Question: The 3d obj(wavefront) model I'm loading and trying to apply some shading (through fixed pipeline+shaders combined for the purpose of simplicity) is being displayed wrong.
Now there are some problems i think i can spot.
The light issue: doesn't seem static. It seems to rotate as i rotate the object with transformations. I am using gluLookAt+gluPerspective to set my view matrix and i've read that if you apply the light in opengl before applying gluLookAt your lights remain static in theory. This doesn't seem to be the case here.
Issue 2 is the way the model is being shaded. It's sort of choppy instead of smooth and i'm not even sure why that ring effect appears.
I've loaded my mesh in ShaderMaker and applied my vertex+fragment shader also and everything draws perfect. It seems like i'm doing something wrong in my drawing routine.

My Vertex shader:
'''
#version 120
varying vec3 N;
varying vec3 v;
void main(void)
{
v = vec3(gl_ModelViewMatrix * gl_Vertex);
N = normalize(gl_NormalMatrix * gl_Normal);
gl_Position = gl_ModelViewProjectionMatrix * gl_Vertex;
}
'''
My Fragment shader:
'''
#version 120
varying vec3 N;
varying vec3 v;
#define MAX_LIGHTS 2
void main (void)
{
vec4 finalColour;
vec4 amb;
amb = vec4(0.2,0.2,0.2,1.0);
vec4 diff;
diff = vec4(1.0,1.0,1.0,1.0);
vec3 L = normalize(gl_LightSource[0].position.xyz - v);
vec3 E = normalize(v);
vec3 R = normalize(reflect(L,-N));
//vec4 Iamb = gl_FrontLightProduct[i].ambient;
vec4 Iamb = amb;
//vec4 Idiff = gl_FrontLightProduct[i].diffuse * max(dot(N,L), 0.0);
vec4 Idiff = diff * max(dot(N,L), 0.0);
Idiff = clamp(Idiff, 0.0, 1.0);
vec4 Ispec = gl_FrontLightProduct[0].specular
* pow(max(dot(R,E),0.0),0.0*gl_FrontMaterial.shininess);
Ispec = clamp(Ispec, 0.0, 1.0);
finalColour += Iamb + Idiff;
gl_FragColor = gl_FrontLightModelProduct.sceneColor + finalColour;
}
'''
Added my drawing routine.
'''
[[self openGLContext] makeCurrentContext];
[sM useProgram];
glClear(GL_COLOR_BUFFER_BIT | GL_DEPTH_BUFFER_BIT);
glEnable(GL_DEPTH_TEST);
glEnable(GL_LIGHTING);
glClearColor(0.0f,0.0f,0.0f,1.0f);
glMatrixMode(GL_PROJECTION);
glLoadIdentity();
float aspect = (float)1024 / (float)576;
gluPerspective(15.0, aspect, 1.0, 15.0);
glMatrixMode(GL_MODELVIEW);
float lpos[4] = {0.0,2.0,0.0,1.0};
glLoadIdentity();
glLightfv(GL_LIGHT0, GL_POSITION, lpos);
gluLookAt(0.0, 0.0, 10.0, 0.0, 0.0, 0.0, 0.0, 1.0, 0.0);
glTranslatef(0.0f, 0.0f, 0.0f);
glScalef(0.5f, 0.5f, 0.5f);
glRotatef(self.rotValue, 1.0f, 1.0f, 0.0f);
glEnableClientState(GL_VERTEX_ARRAY);
glEnableClientState(GL_NORMAL_ARRAY);
NSLog(@"%i", self.W);
if(self.W == NO)
{
glPolygonMode(GL_FRONT_AND_BACK, GL_FILL);
}
if (self.W == YES)
{
glPolygonMode(GL_FRONT_AND_BACK, GL_LINE);
}
glColor3f(1.0f,0.0f,0.0f);
glBindBuffer(GL_ARRAY_BUFFER, vBo[0]);
glVertexPointer(3, GL_FLOAT, 0, 0);
glBindBuffer(GL_ARRAY_BUFFER, vBo[1]);
glNormalPointer(GL_FLOAT, 0, 0);
glBindBuffer(GL_ELEMENT_ARRAY_BUFFER, vBo[2]);
glDrawElements(GL_TRIANGLES, object.indicesCount, GL_UNSIGNED_INT, 0);
glBindBuffer(GL_ARRAY_BUFFER, 0);
glDisableClientState(GL_NORMAL_ARRAY);
glDisableClientState(GL_VERTEX_ARRAY);
GLenum err = glGetError();
if (err != GL_NO_ERROR)
NSLog(@"glGetError(): %i", (int)err);
[[self openGLContext] flushBuffer];
'''
My shaders are actually borrowed from an online source. I have made my own but i wanted to make sure i use a solid one from someone experienced. I don't intend keeping them until i can fix this problem.
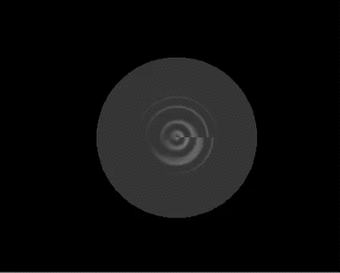
Answer: I think i've found the issue. Haven't implemented a solution yet but i am pretty sure the problem lies there. This question is also very relevant to my problem:
<URL>
The problem was in the way i was handling my core data(from obj file). I was naive enough to believe passing them directly to OpenGL(through VBOs) as i parse them was going to work.
Here's a dose of humour to accompany my mistake.
I hope my link does not violate guideline rules.
Special thanks to Andreas for helping me trace the problem.
<URL>
A solution has been implemented and my models now render with correct shading.
I used the vertex and normal faces to rearrange the wavefront data(vertices+normals) into new vectors. I also switched from glDrawElements to glDrawArrays because glDrawElements does not support sending different indices for normal and uv vectors. Although this solution increases loading time and occupied space (since duplicated vertices are not removed from buffer) it is working and meets my needs.